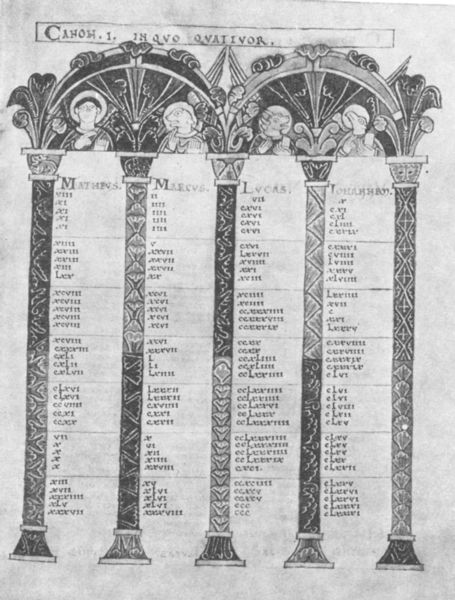
Titel: Evangeliar
Institution: Paris, Bibliothèque Nationale
Schlagwörter: adler, blätter, mann, weiß, grau, schwarz, säulen, zeichnung, malerei, bibel, johannes, mensch, rahmen, blatt, engel, schrift, rahmung, bogen, graphik, spalten, rundbogen, zahlen, ornamente, verzierung, bögen, buch, druck, schwarz-weiß, seite, text, kapitelle, buchseite, rundbögen, heiliger, löwe, heilige, stier, latein, markus, buchmalerei, evangelium, canon, evangelisten, lukas, marcus, matthäus, evangelien, lucas, mathias, buchkunst, en, evangelistentiere, matheus